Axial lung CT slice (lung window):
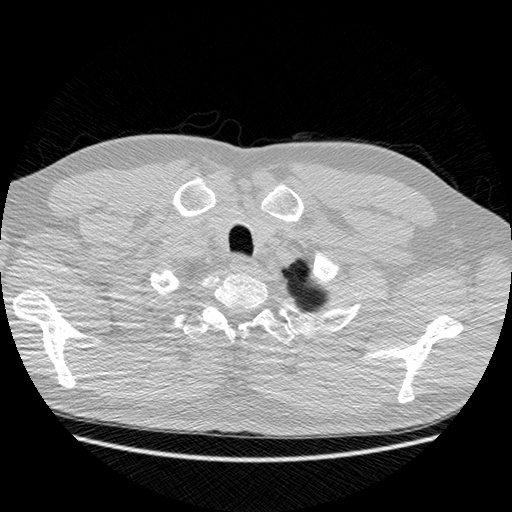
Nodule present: no